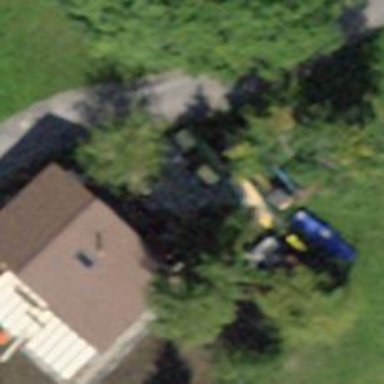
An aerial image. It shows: Barn.